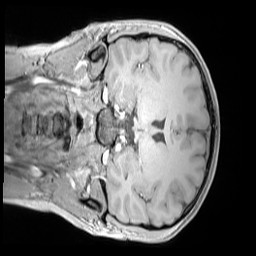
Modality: MP2RAGE
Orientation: coronal
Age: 11
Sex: female
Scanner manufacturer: siemens
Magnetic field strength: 3 T
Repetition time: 4 s
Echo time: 0.00303 s